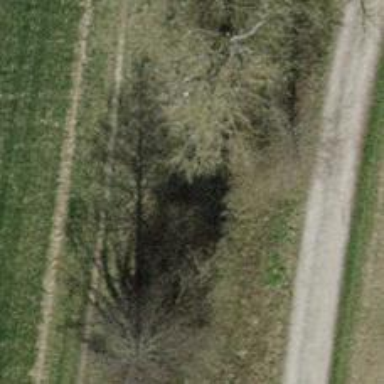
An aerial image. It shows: Pipeline marker.